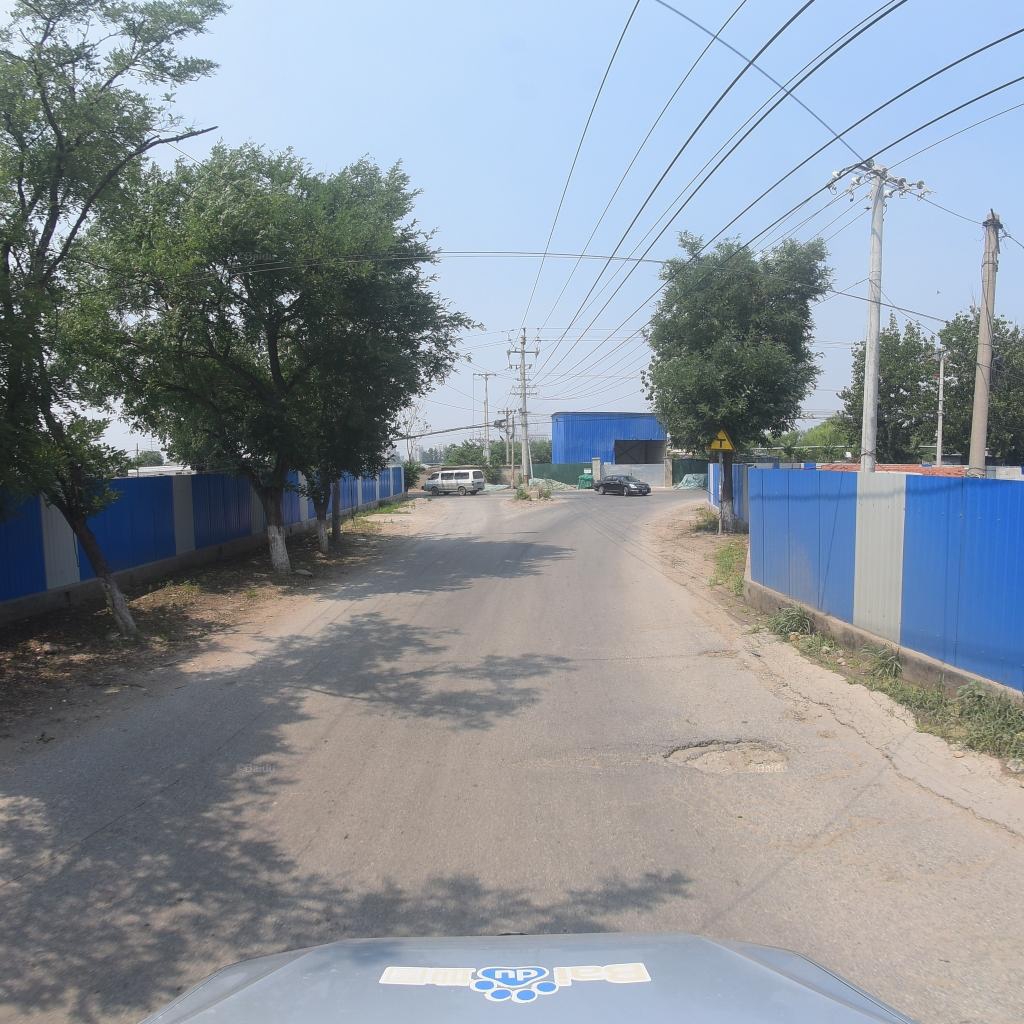
Region: Fengtai
Road damage annotations: pothole, longitudinal crack, pothole, longitudinal crack